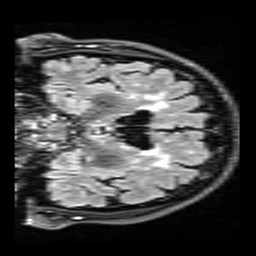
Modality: FLAIR
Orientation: coronal
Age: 68
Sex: male
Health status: healthy
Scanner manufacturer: siemens
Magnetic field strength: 3 T
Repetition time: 9 s
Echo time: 0.088 s